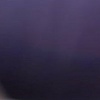
Label: space